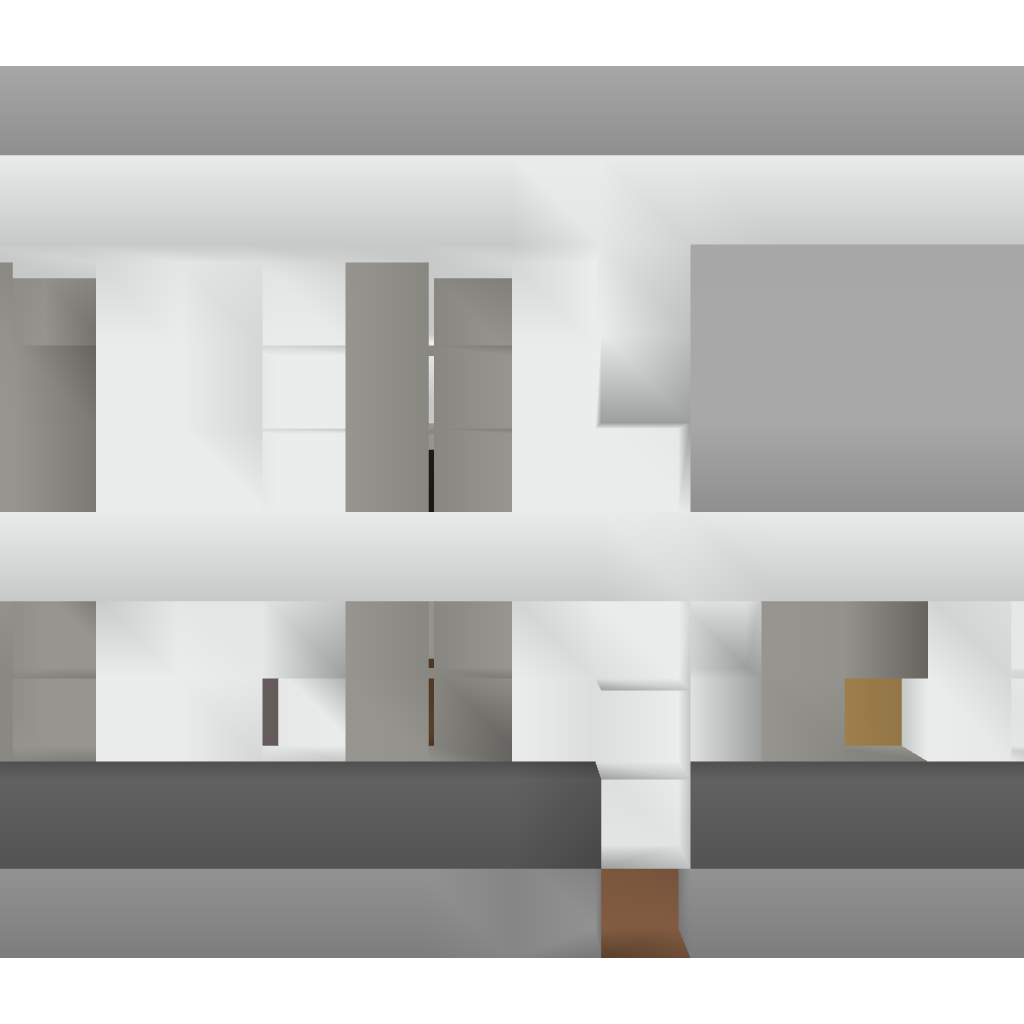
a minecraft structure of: Modern House 2